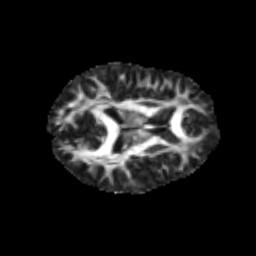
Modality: FA
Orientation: axial
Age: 23
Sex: male
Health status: healthy